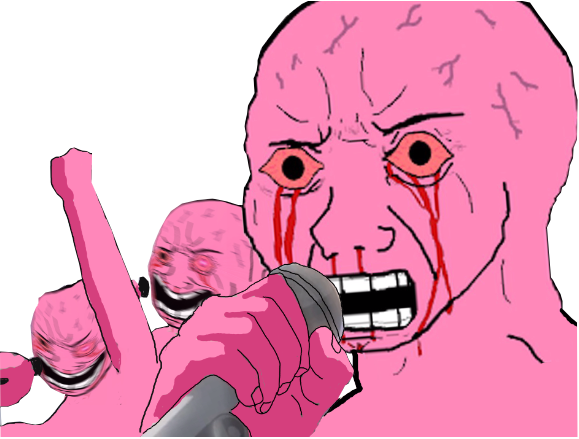
Label: 5_Rage